Interaction volume radius: 10 \u00c5
Interaction volume height: 15 \u00c5
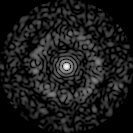
Disorder parameter: 0.8169